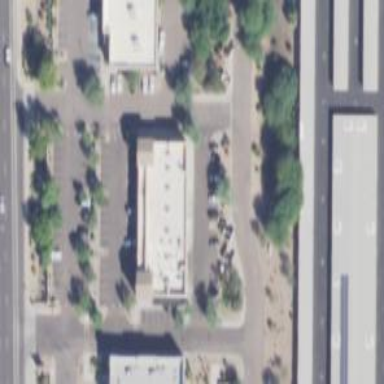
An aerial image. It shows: Veterinary facility.